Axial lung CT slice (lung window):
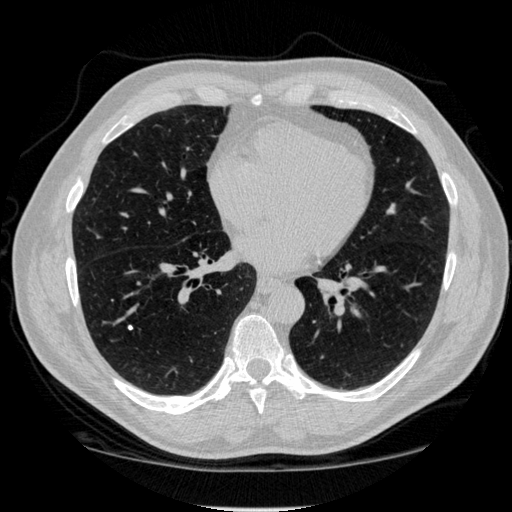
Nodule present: yes
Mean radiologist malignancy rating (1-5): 1